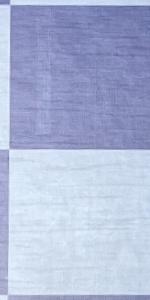
Label: Empty